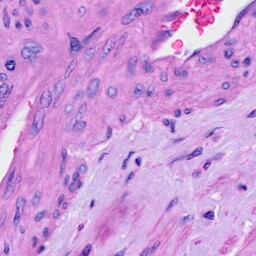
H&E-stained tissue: Cervix